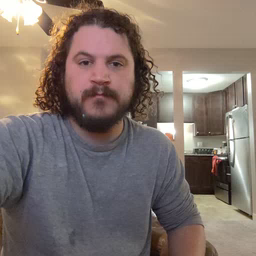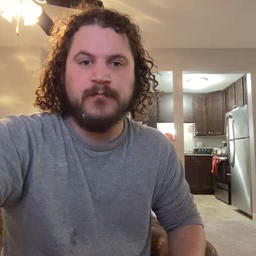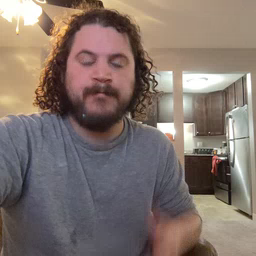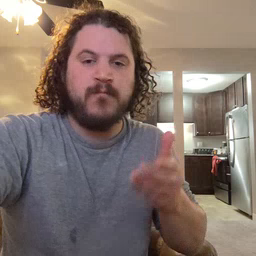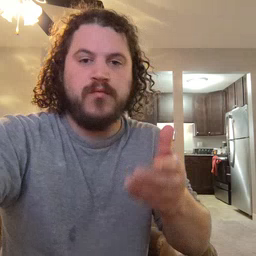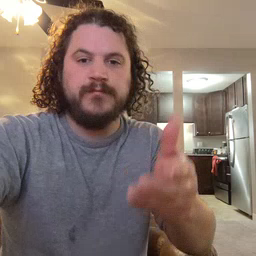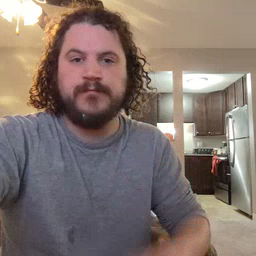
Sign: boat